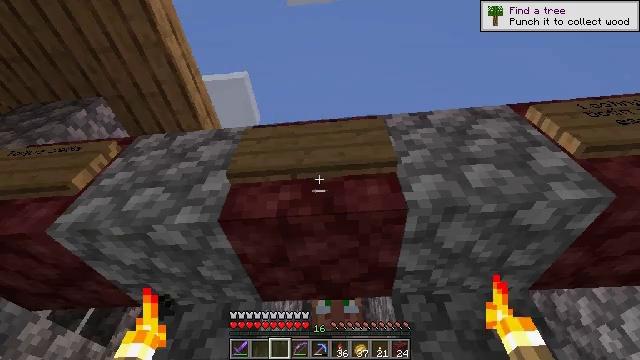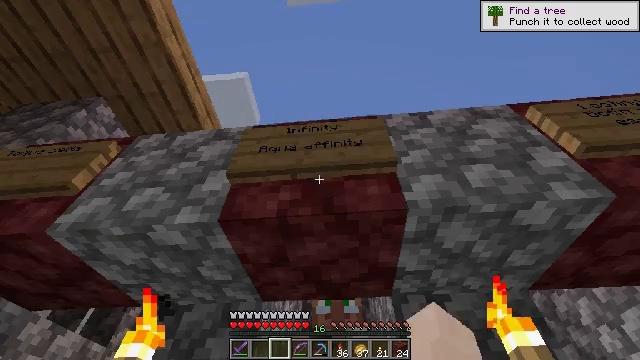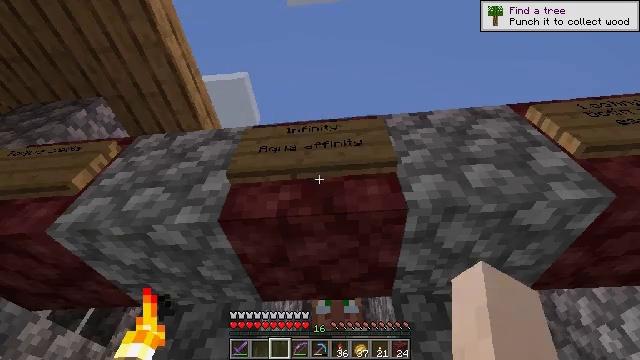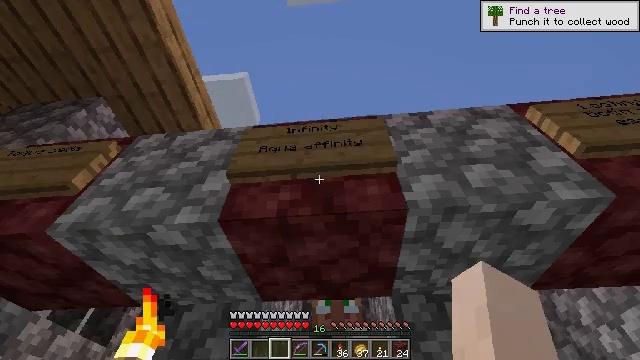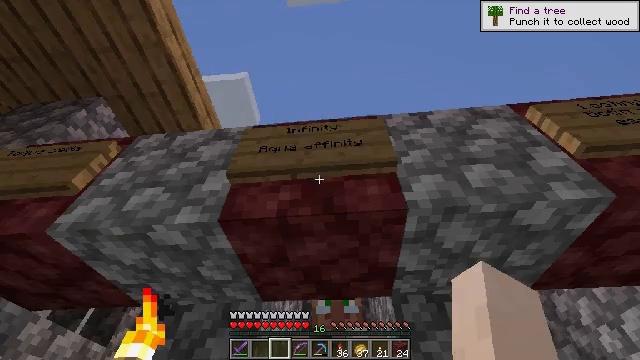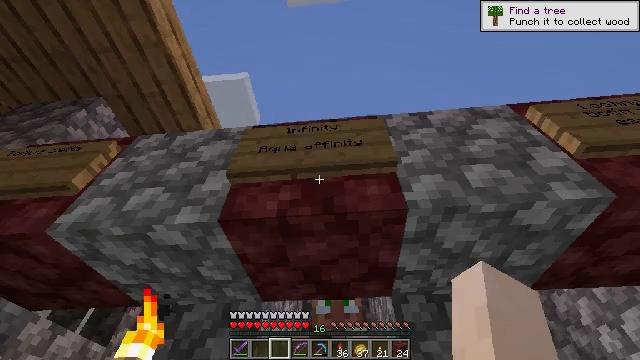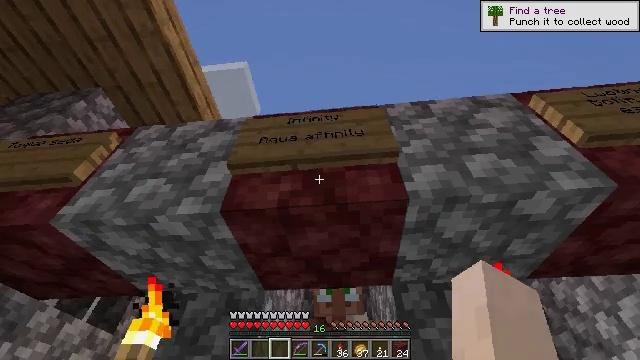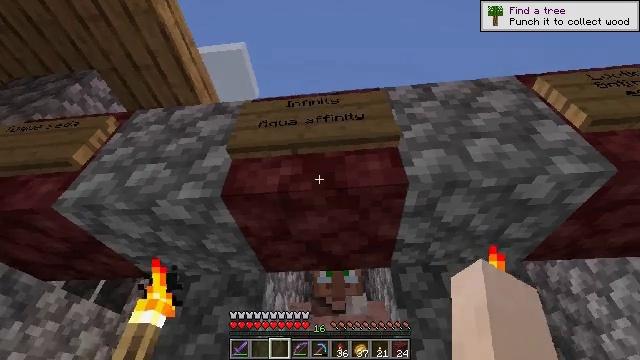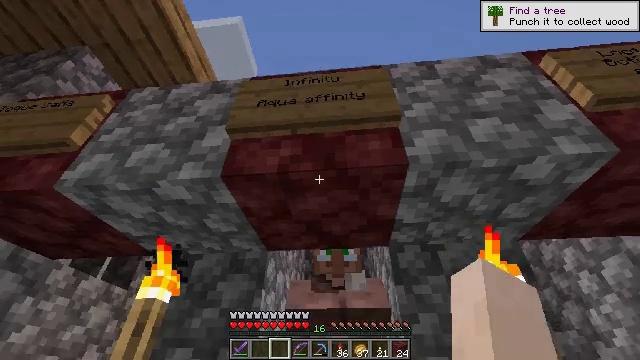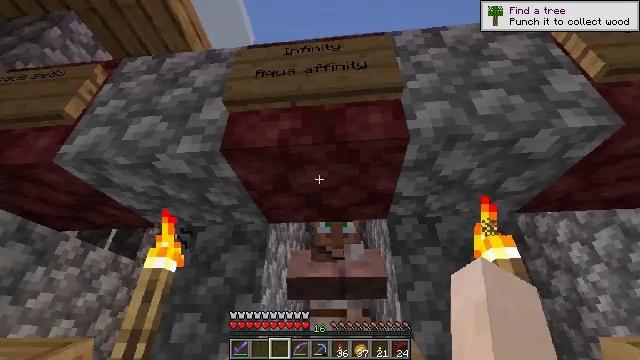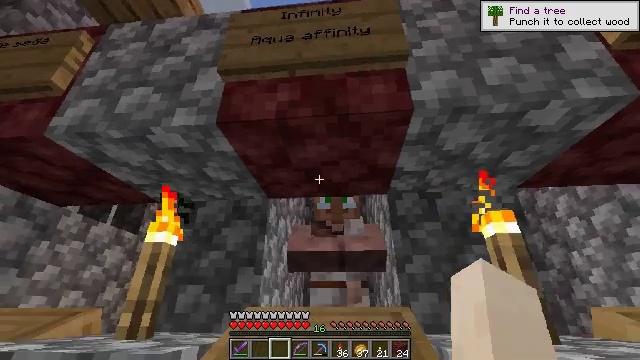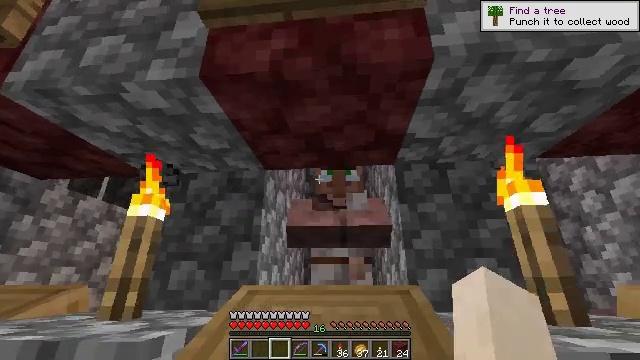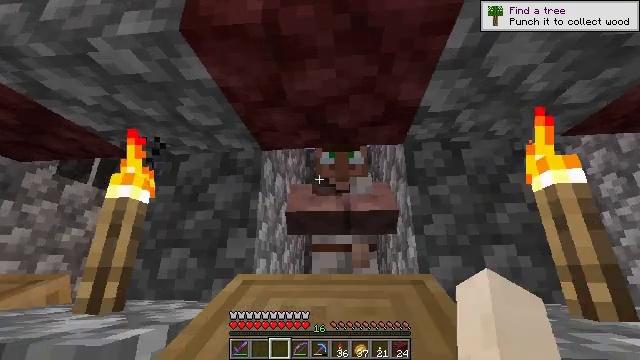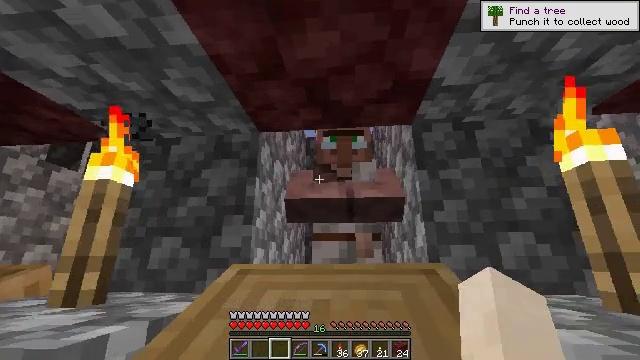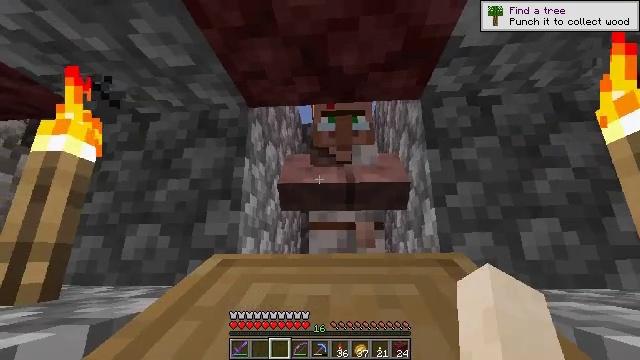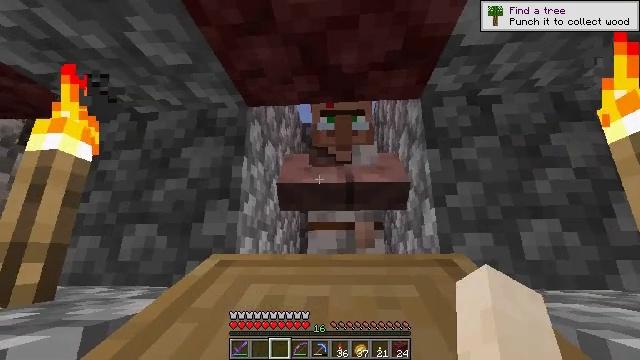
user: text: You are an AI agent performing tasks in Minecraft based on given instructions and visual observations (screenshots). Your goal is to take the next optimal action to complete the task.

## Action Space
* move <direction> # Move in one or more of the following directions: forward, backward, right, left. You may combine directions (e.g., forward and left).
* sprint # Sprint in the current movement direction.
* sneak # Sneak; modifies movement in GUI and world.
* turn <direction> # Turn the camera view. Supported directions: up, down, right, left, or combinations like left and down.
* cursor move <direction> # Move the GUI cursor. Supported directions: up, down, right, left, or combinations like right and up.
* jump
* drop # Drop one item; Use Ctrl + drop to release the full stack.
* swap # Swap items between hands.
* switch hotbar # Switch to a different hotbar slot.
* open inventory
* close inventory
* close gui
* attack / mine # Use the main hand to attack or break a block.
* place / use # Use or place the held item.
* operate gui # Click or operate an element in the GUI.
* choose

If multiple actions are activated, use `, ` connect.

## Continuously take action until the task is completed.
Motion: motion action
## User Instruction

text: Collect the oak wall sign by mining it.
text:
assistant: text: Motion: open gui
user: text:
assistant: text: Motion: close gui
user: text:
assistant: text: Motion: no_op
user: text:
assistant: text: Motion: no_op
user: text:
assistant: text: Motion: no_op
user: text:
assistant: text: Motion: turn down
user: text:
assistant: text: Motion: turn down
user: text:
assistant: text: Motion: turn down
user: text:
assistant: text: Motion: turn down
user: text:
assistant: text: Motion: move forward, turn down
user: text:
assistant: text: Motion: move forward, turn down
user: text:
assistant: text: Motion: move forward, turn down
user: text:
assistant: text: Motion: move forward, turn down
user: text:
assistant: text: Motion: move forward, turn down
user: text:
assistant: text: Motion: no_op
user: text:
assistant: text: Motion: no_op
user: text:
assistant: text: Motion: no_op
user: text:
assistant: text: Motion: turn right
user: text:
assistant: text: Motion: turn right
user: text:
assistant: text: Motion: no_op
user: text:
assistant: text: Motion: use / place
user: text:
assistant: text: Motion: use / place
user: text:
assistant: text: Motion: use / place
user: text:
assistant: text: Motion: no_op
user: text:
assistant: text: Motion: no_op
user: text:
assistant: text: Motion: open gui
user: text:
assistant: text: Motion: no_op
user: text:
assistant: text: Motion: no_op
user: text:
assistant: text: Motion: no_op
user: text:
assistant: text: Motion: no_op